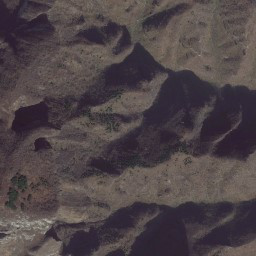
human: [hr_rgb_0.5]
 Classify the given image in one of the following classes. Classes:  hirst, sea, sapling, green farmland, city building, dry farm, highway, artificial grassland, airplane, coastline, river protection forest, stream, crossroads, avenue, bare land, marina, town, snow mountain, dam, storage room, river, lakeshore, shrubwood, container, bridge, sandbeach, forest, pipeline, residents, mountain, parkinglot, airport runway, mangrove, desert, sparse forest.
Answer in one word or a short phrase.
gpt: mountain